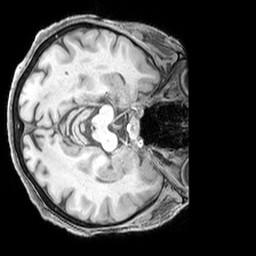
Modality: T1w
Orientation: axial
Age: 71
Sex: female
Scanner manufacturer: siemens
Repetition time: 2.3 s
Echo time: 0.00226 s